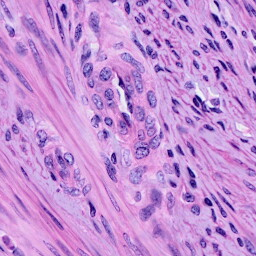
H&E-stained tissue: Cervix